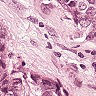
Metastatic tissue present: yes